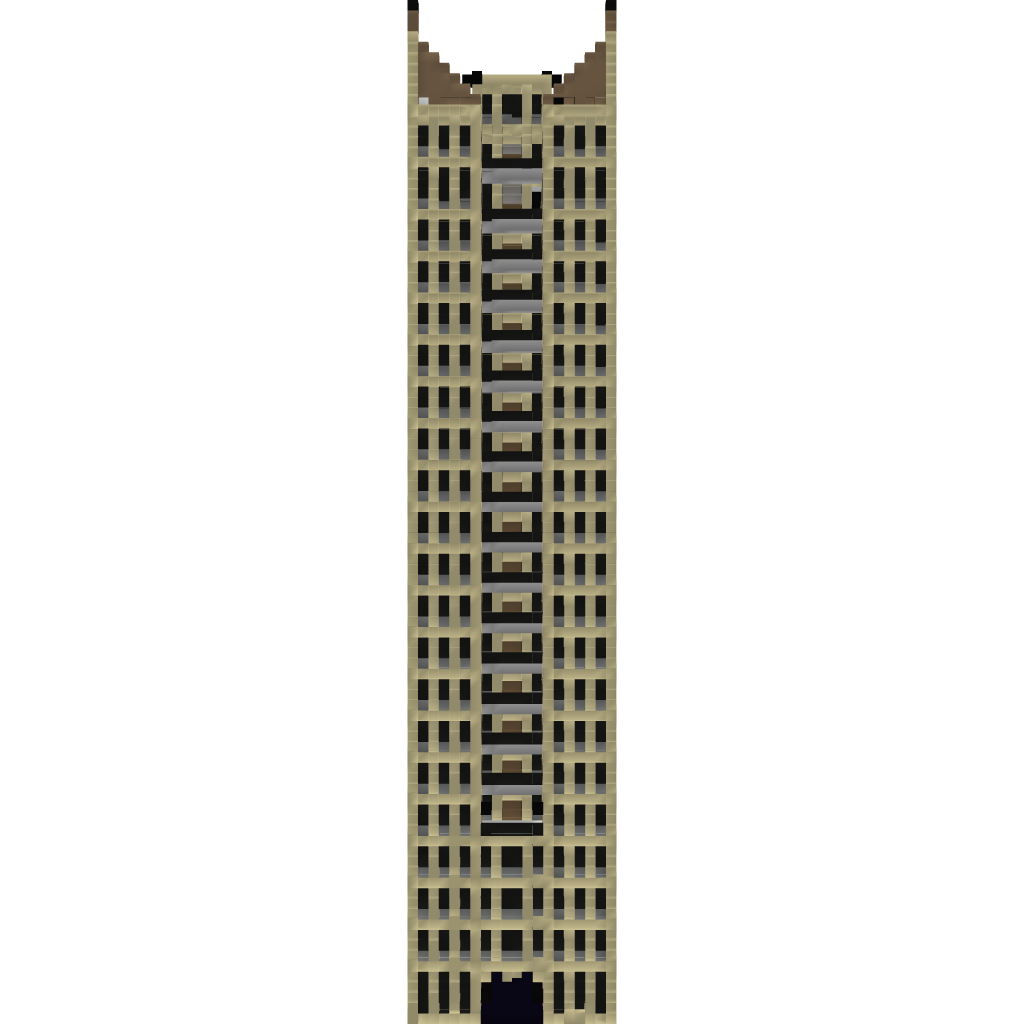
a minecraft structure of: Sandstone Tower